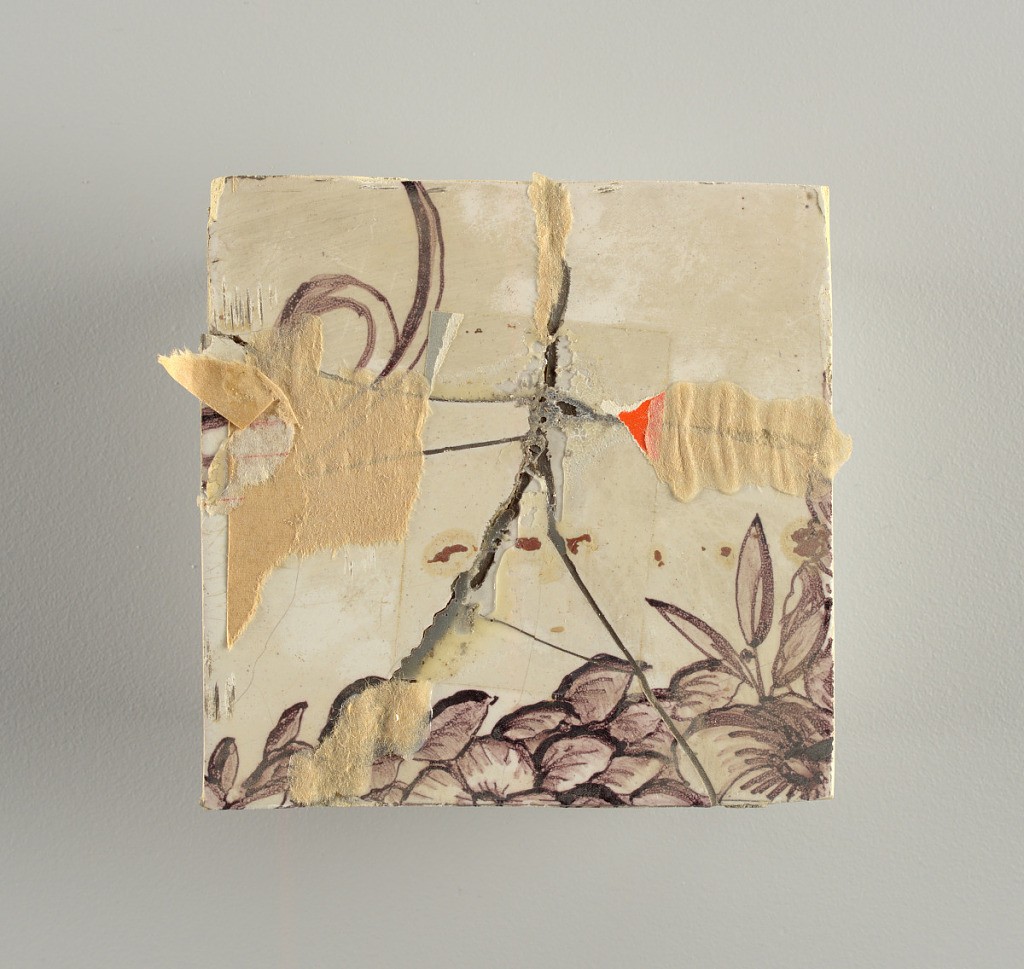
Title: Wall facing
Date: ca. 1725
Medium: tin-glazed earthenware, underglaze
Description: Running design for a frieze or a dado, composed of scrolls of foliage and strapwork, and four repeating motifs--a seated woman in a small upright oval medallion, a putto seated on a rocailled base, and strapwork in axial pattern.  The various panels, A to F, show various repeats of the same design, all being five tiles high and a varying number of tiles wide.